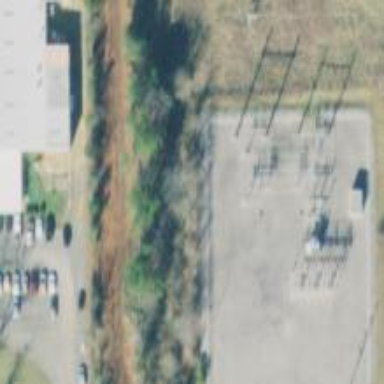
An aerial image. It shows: There is distribution substation enclosed by fence.